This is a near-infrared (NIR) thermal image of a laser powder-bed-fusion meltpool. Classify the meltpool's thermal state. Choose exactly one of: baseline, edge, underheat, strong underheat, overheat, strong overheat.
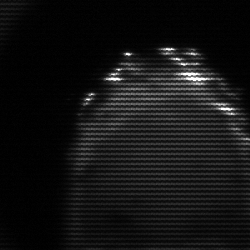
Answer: edge